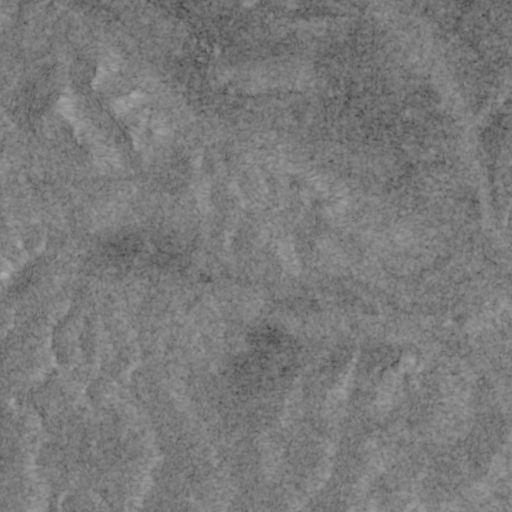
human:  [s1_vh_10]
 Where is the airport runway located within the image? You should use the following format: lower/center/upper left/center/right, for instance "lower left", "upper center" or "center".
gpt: The airport runway is located in the upper left of the image.
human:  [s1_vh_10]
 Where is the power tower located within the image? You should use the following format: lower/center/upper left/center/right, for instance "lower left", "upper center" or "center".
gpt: The power tower is located in the upper left of the image.
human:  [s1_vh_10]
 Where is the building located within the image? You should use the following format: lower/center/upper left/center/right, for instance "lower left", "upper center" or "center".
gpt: The building is located in the upper center of the image.
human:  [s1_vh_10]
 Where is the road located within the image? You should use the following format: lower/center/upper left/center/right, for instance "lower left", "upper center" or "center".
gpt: There is no road in the image.

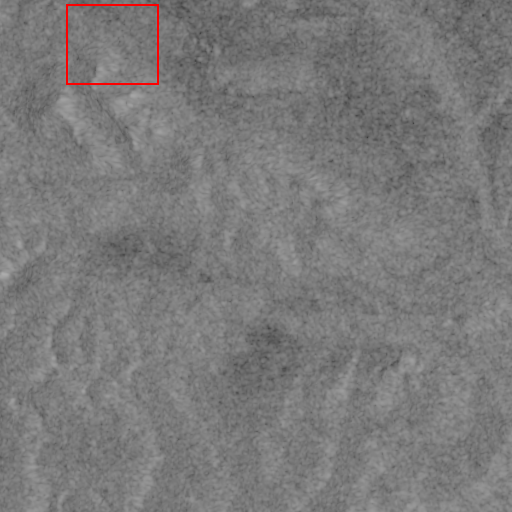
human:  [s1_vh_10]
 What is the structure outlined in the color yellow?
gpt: There is no yellow outline.
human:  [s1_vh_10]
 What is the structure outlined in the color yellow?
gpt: There is no structure outlined in yellow.